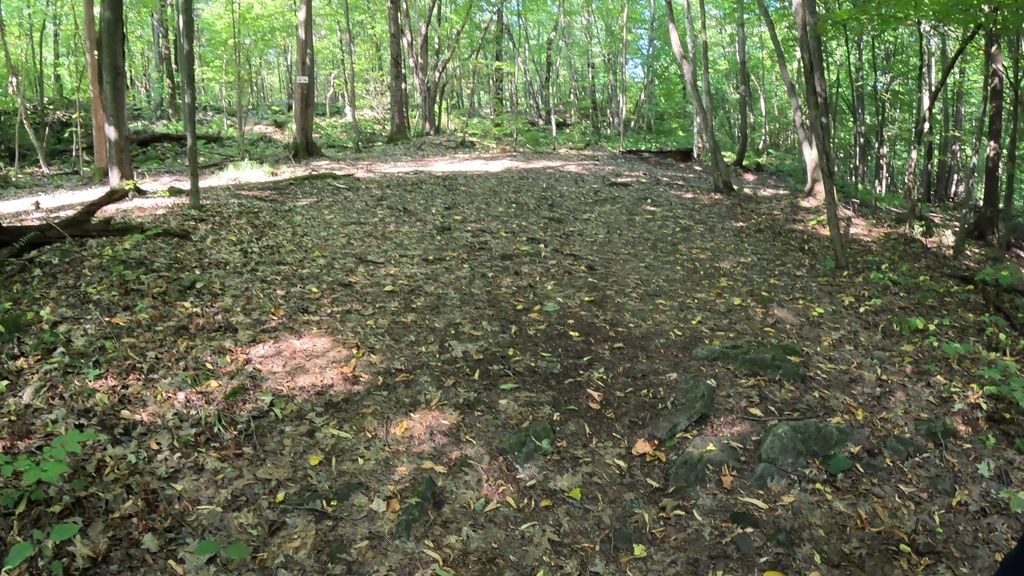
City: ottawa-gatineau